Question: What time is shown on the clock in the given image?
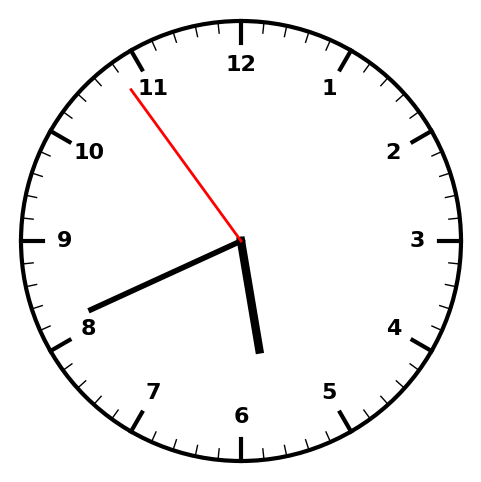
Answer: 05:40:54